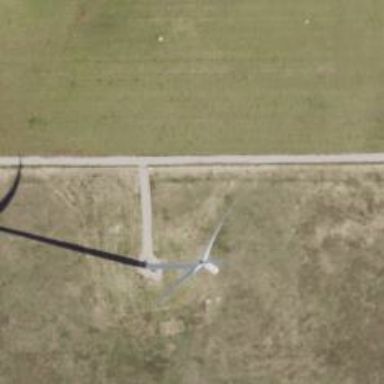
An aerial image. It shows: Road designated for service vehicles in wind farm area.